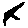
Label: hexagon